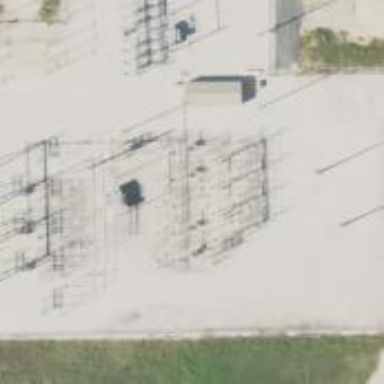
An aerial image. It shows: Switch used for power control.